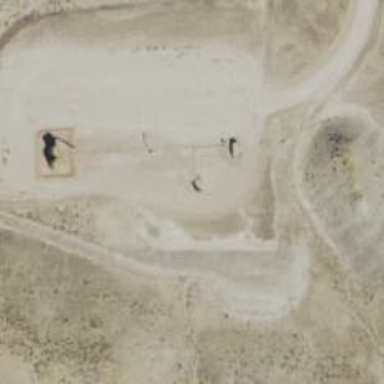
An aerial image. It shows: Petroleum well.